Question: I have two columns:
- -
Something simple just can't figure out how.
'''
select *
from plant.carrier
where carrier_id like 'NT'
'''
This gives an expression error
'''
SELECT *
FROM plant.carrier
WHERE RTrim(CAST([carrier_id] As VarChar) = 'NT'
'''
id column

'''
CREATE TABLE [plant].[carrier](
<URL> NOT NULL,
<URL> NOT NULL,
CONSTRAINT [PK_carrier] PRIMARY KEY CLUSTERED
(
[carrier_id] ASC
)WITH (PAD_INDEX = OFF, STATISTICS_NORECOMPUTE = OFF, IGNORE_DUP_KEY = OFF, ALLOW_ROW_LOCKS =enter code here ON, ALLOW_PAGE_LOCKS = ON, FILLFACTOR = 90) ON [PRIMARY]
) ON [PRIMARY]
GO
'''
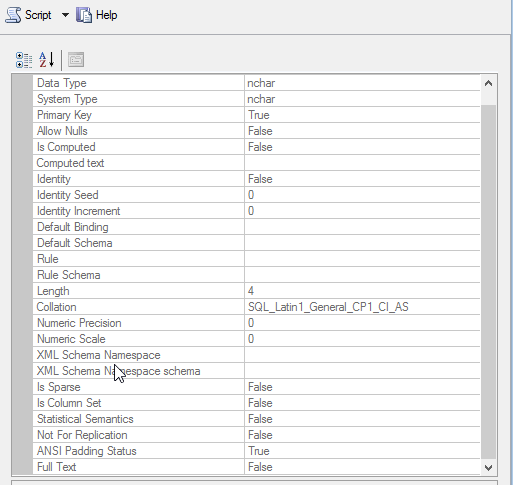
Answer: To compare nchar and varchar you need to convert char to varchar and compare two varchars:
'''
RTrim(CAST([nCharColumn] As VarChar)
'''
Here is full example:
'''
create table test (
f nchar(20))
insert into test values('nt')
insert into test values('st')
declare @s varchar(20) = 'nt'
select * from test where rtrim(cast(f as varchar)) = @s
'''
'''
CREATE TABLE [carrier](
<URL> NOT NULL,
<URL> NOT NULL,
CONSTRAINT [PK_carrier] PRIMARY KEY CLUSTERED
(
[carrier_id] ASC
)WITH (PAD_INDEX = OFF, STATISTICS_NORECOMPUTE = OFF, IGNORE_DUP_KEY = OFF, ALLOW_PAGE_LOCKS = ON, FILLFACTOR = 90) ON [PRIMARY]
) ON [PRIMARY]
GO
insert into carrier values('nt', 'nt')
insert into carrier values('st', 'st')
declare @s varchar(20) = 'nt'
select * from carrier where rtrim(cast([carrier_id] as varchar)) = @s
'''
This works fine for me too. It returns one record.